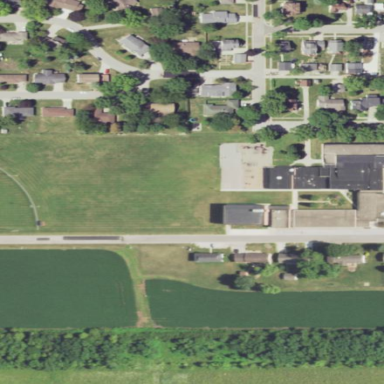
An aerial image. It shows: School.